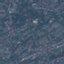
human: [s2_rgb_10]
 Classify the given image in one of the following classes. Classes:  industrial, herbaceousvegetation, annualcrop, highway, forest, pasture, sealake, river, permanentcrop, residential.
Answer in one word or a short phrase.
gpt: Residential